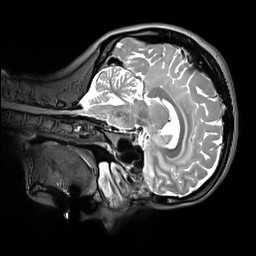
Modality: T2w
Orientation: sagittal
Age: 21
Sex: female
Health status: healthy
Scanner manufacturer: siemens
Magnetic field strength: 3 T
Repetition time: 3.2 s
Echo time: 0.412 s